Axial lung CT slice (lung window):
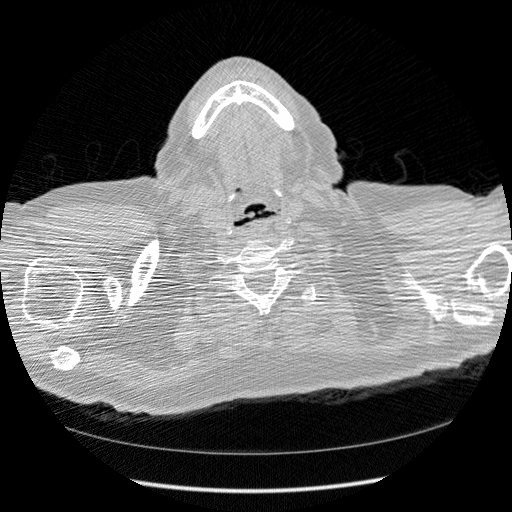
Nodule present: no